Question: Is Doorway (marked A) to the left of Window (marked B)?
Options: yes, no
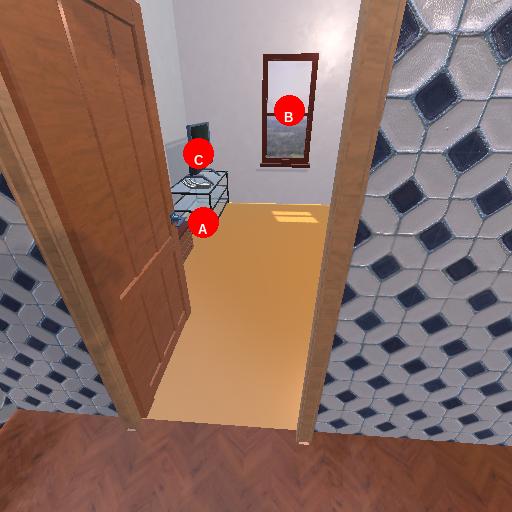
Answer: yes